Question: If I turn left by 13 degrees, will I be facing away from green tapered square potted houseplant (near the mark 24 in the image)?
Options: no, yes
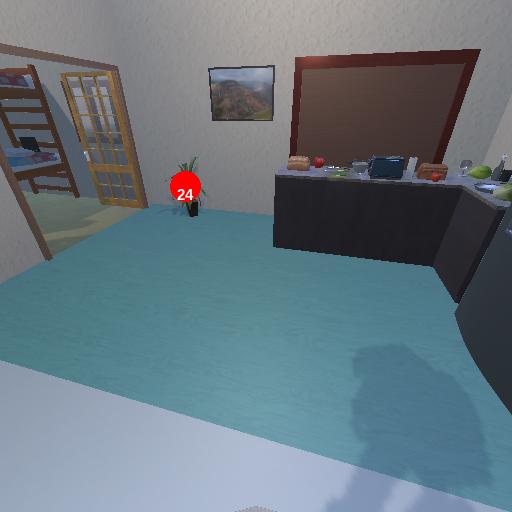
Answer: no